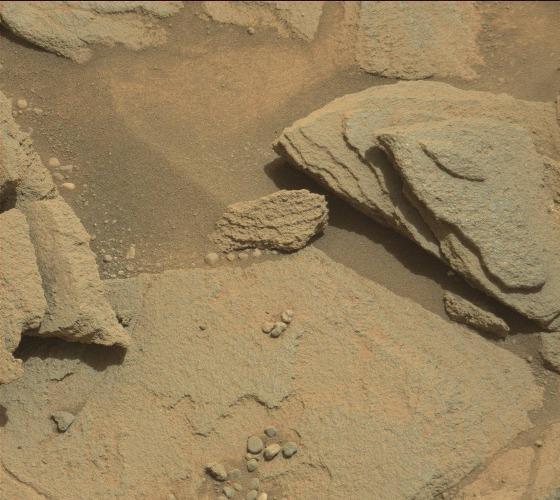
Terrain classes present: Bedrock, Gravel / Sand / Soil, Rock, Shadow